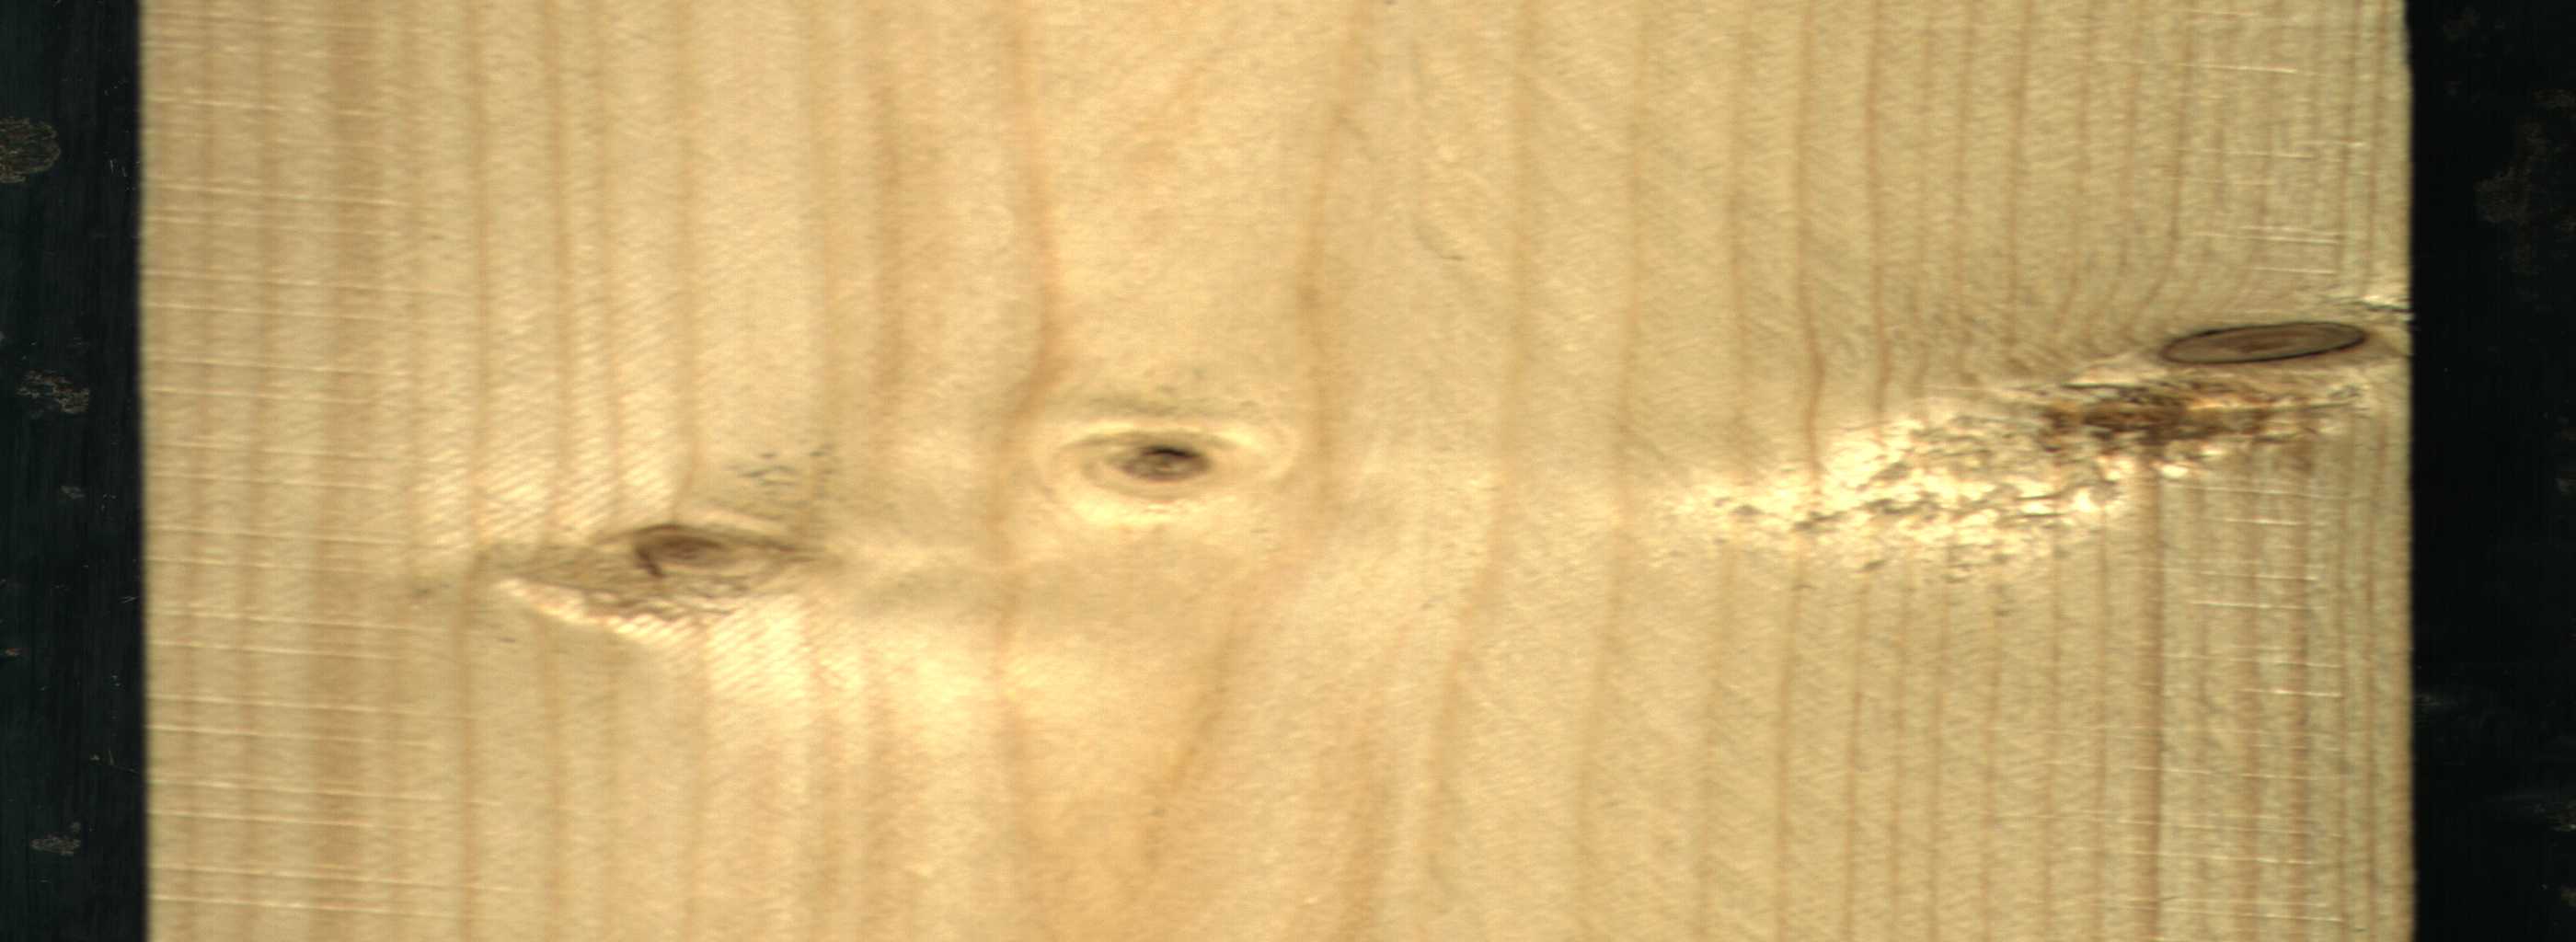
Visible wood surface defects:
resin
Dead_Knot
Live_Knot
Live_Knot